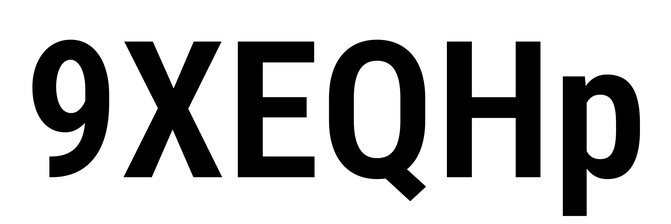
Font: Roboto_Condensed_SemiBold